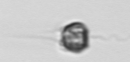
Label: Apedinella